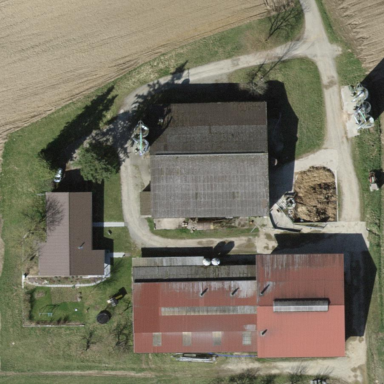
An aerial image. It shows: Farm with farmyard.